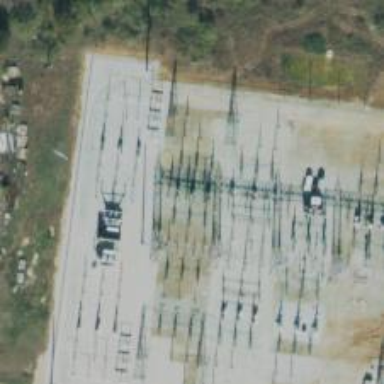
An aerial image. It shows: Switch used for power control.